Interaction volume radius: 5 \u00c5
Interaction volume height: 15 \u00c5
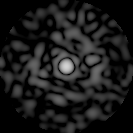
Disorder parameter: 0.7969